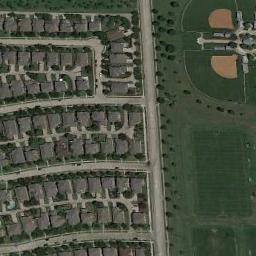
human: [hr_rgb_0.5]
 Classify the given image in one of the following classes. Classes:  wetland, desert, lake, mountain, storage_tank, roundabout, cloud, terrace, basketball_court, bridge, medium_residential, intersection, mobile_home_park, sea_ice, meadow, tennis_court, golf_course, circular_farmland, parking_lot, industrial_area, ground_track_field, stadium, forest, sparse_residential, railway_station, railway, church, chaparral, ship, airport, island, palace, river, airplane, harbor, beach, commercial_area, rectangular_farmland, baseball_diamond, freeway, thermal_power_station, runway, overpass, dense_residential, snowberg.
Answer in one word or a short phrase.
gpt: baseball_diamond